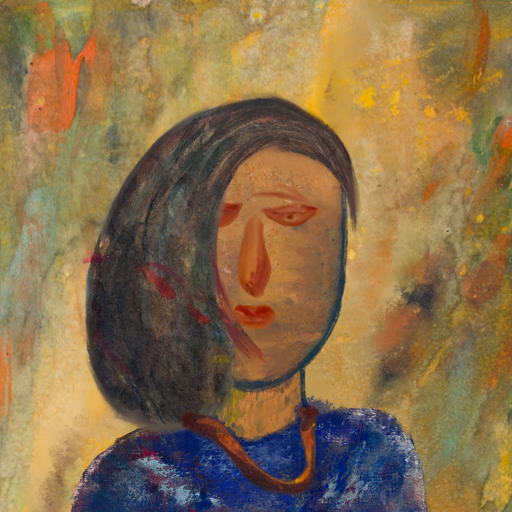
Background: Comrade, Head And Neck Front: In_The_Sun, Face Front: Pious_Lady, Bust: Irani, Hair Front: Gypsy_Mother, Head Accessory: Blank, Second Necklace: Comrade, Necklace: Blank, Baby: Blank